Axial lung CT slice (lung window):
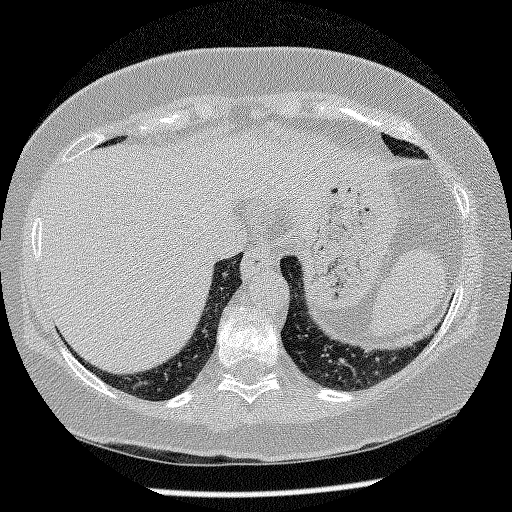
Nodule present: no